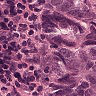
Metastatic tissue present: yes